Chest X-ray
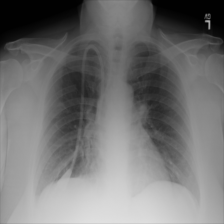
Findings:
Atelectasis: negative
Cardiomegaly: negative
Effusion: negative
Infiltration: negative
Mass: negative
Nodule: negative
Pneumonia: negative
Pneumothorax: negative
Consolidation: negative
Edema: negative
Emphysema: negative
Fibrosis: negative
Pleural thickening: negative
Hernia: negative